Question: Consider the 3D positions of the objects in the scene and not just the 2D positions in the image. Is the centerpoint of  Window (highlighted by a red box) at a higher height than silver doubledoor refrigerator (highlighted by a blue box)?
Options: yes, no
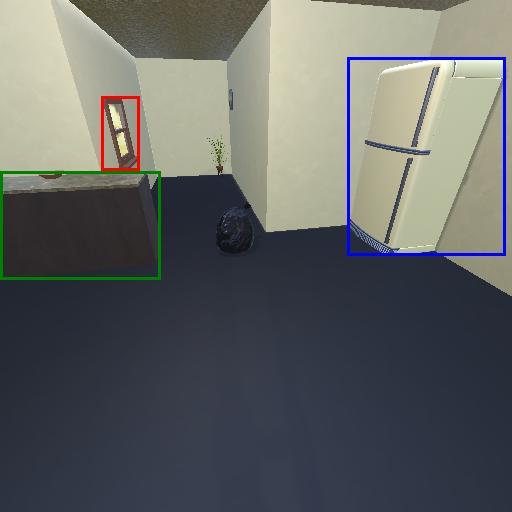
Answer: yes